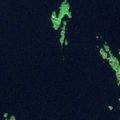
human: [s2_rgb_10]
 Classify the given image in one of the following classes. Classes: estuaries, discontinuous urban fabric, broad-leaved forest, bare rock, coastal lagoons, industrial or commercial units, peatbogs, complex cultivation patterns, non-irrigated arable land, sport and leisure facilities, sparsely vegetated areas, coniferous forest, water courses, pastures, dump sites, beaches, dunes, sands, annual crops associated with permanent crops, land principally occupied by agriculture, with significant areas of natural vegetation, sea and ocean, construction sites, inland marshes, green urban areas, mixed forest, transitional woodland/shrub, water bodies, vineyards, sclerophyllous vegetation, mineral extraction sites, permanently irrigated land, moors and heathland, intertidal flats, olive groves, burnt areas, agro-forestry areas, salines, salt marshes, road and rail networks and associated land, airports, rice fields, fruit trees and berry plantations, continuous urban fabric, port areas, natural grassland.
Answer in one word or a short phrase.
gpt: mixed forest, water bodies